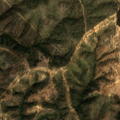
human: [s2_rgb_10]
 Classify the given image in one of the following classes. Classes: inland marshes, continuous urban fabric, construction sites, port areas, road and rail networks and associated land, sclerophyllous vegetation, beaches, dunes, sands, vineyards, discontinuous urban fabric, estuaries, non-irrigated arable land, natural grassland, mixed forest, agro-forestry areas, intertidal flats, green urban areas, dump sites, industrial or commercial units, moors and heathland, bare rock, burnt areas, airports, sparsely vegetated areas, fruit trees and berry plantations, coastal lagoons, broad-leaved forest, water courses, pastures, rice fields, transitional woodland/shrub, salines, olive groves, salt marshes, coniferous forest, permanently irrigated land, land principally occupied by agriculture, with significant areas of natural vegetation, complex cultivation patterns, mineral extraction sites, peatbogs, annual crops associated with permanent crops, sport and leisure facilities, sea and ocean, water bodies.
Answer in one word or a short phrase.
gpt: agro-forestry areas, broad-leaved forest, transitional woodland/shrub